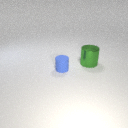
large green metal cylinder to the right of small blue rubber cylinder